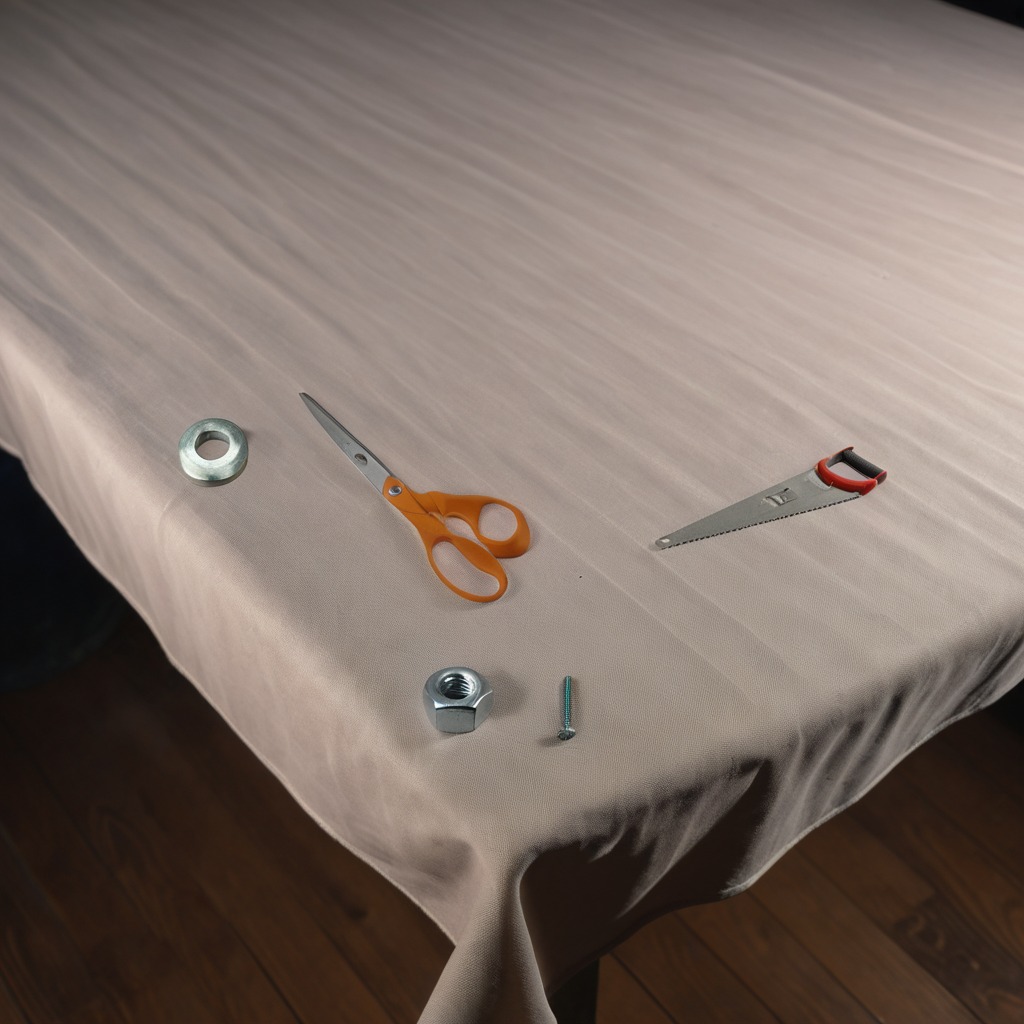
A flat metal washer, a metal machine screw, a handheld metal saw, a metal nut, and a pair of scissors are lying on a clean wooden table.